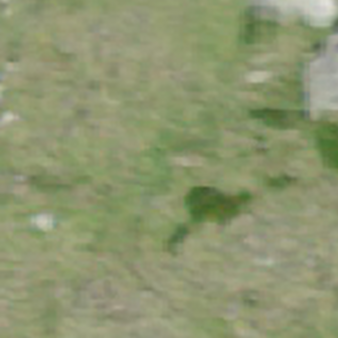
Label: other